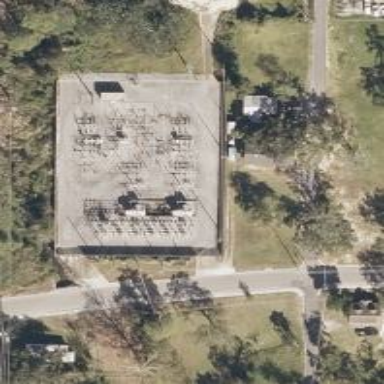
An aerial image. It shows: Distribution level power substation surrounded by fence.